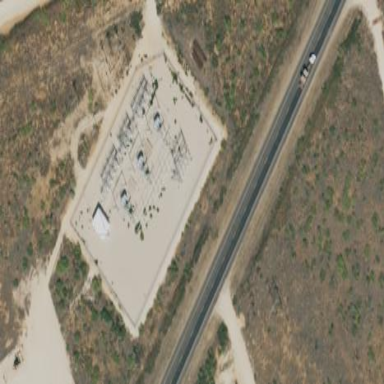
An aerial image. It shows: Distribution power substation secured by fence.